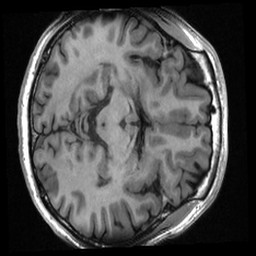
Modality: T1w
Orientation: axial
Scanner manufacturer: ge
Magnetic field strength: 3 T
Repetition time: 0.007652 s
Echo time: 0.002936 s